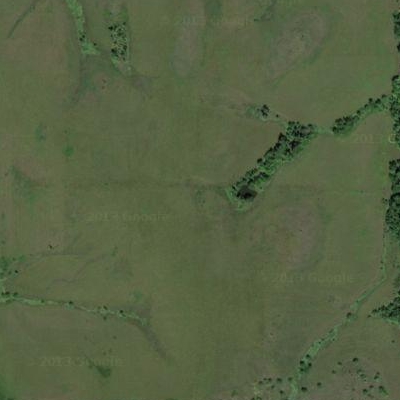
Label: aGrass